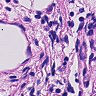
Metastatic tissue present: no